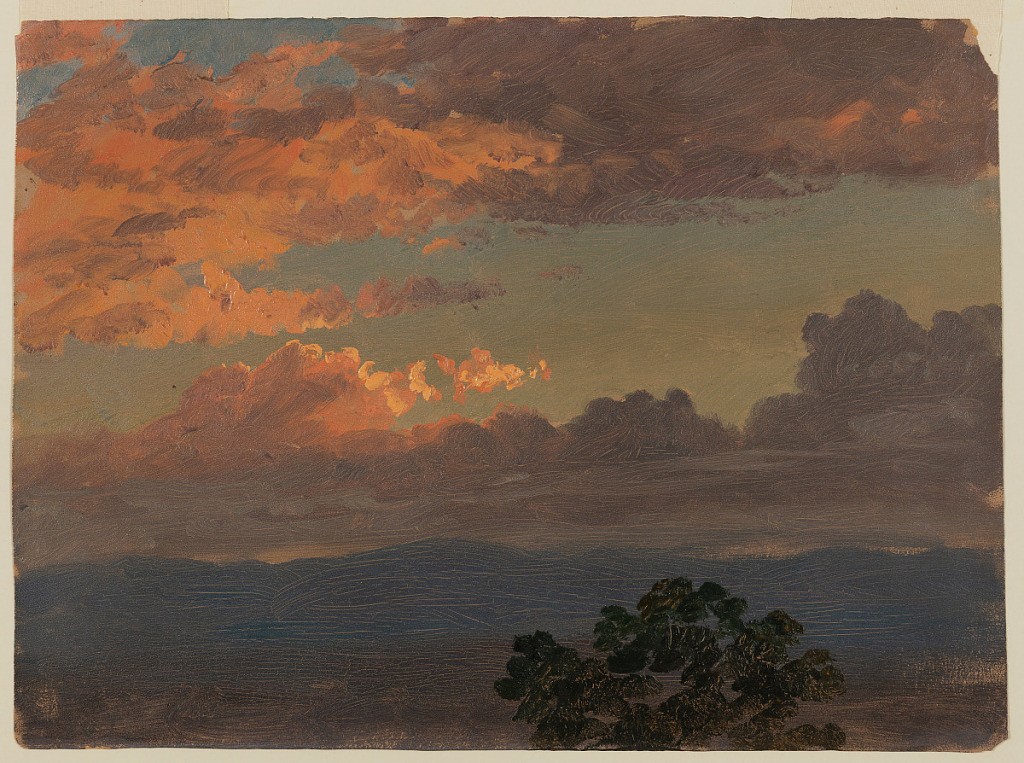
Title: Sunset over the Catskills, Hudson, New York
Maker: Frederic Edwin Church, American, 1826–1900
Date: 1870–80
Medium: Brush and oil on paperboard
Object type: Drawing
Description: Atmosphere and landscape sketch showing a view of clouds at sunset over a the Catskill Mountains, as seen from the artist's estate near Hudson, New York. Vibrant peach- and cream-colored clouds are illuminated by the light of the setting sun, while others remain in shadow, deep purple. Sky behind them is articulated in a gradient from yellow-green to a deep aquamarine. Loosely-rendered ridgeline visible in lower portion with upper branches of a tree visible in immediate foreground at lower right.